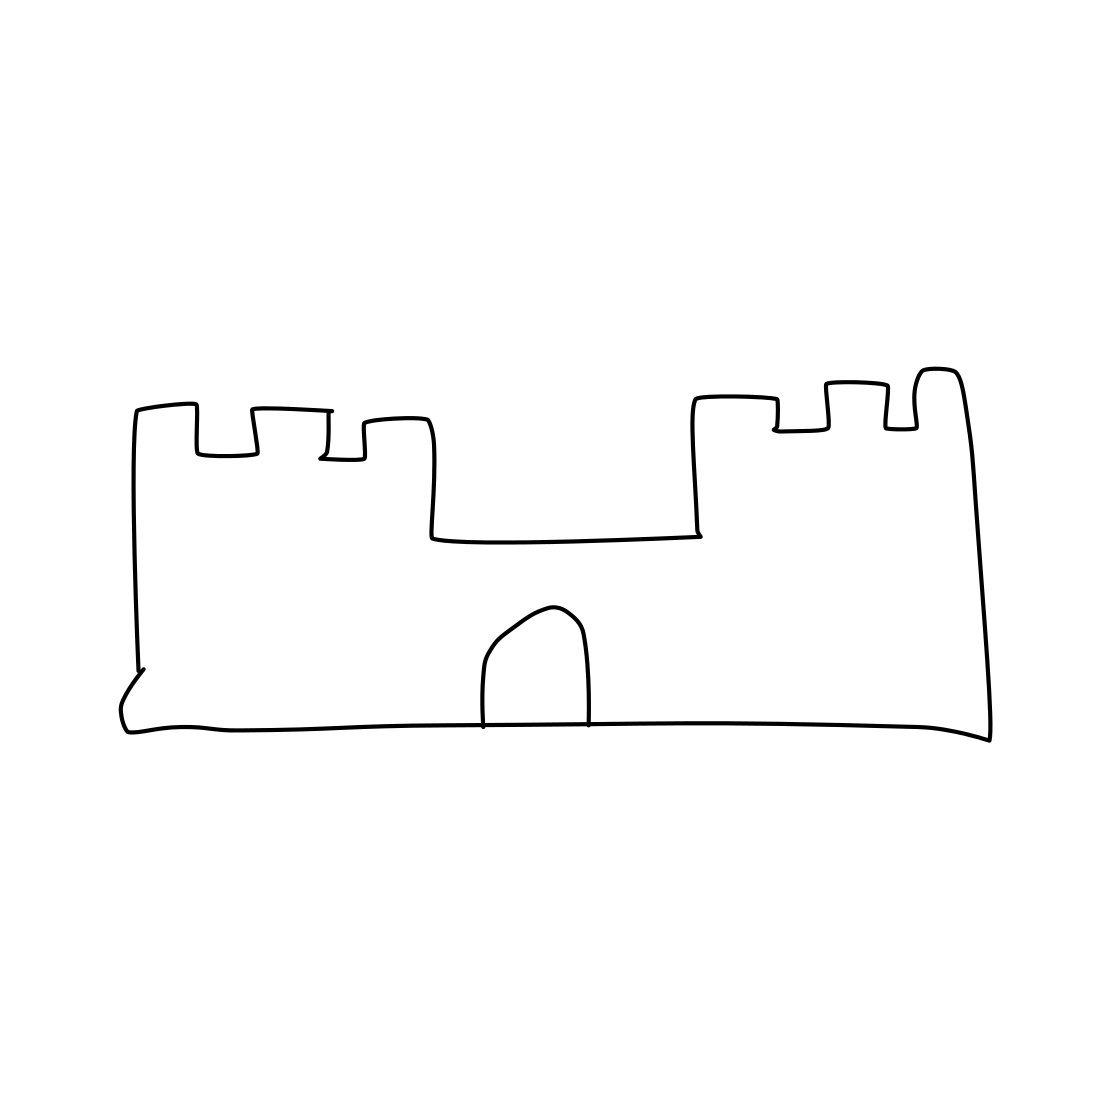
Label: castle